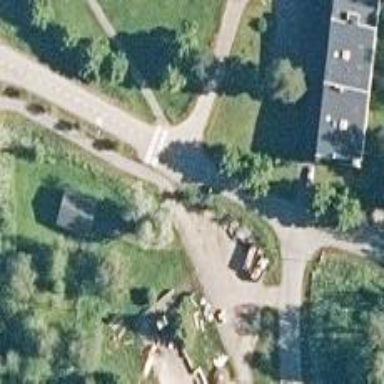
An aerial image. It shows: Zebra crossing on asphalt cycleway.